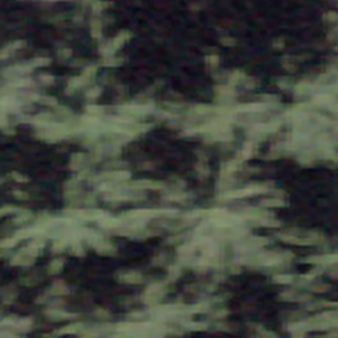
Label: other